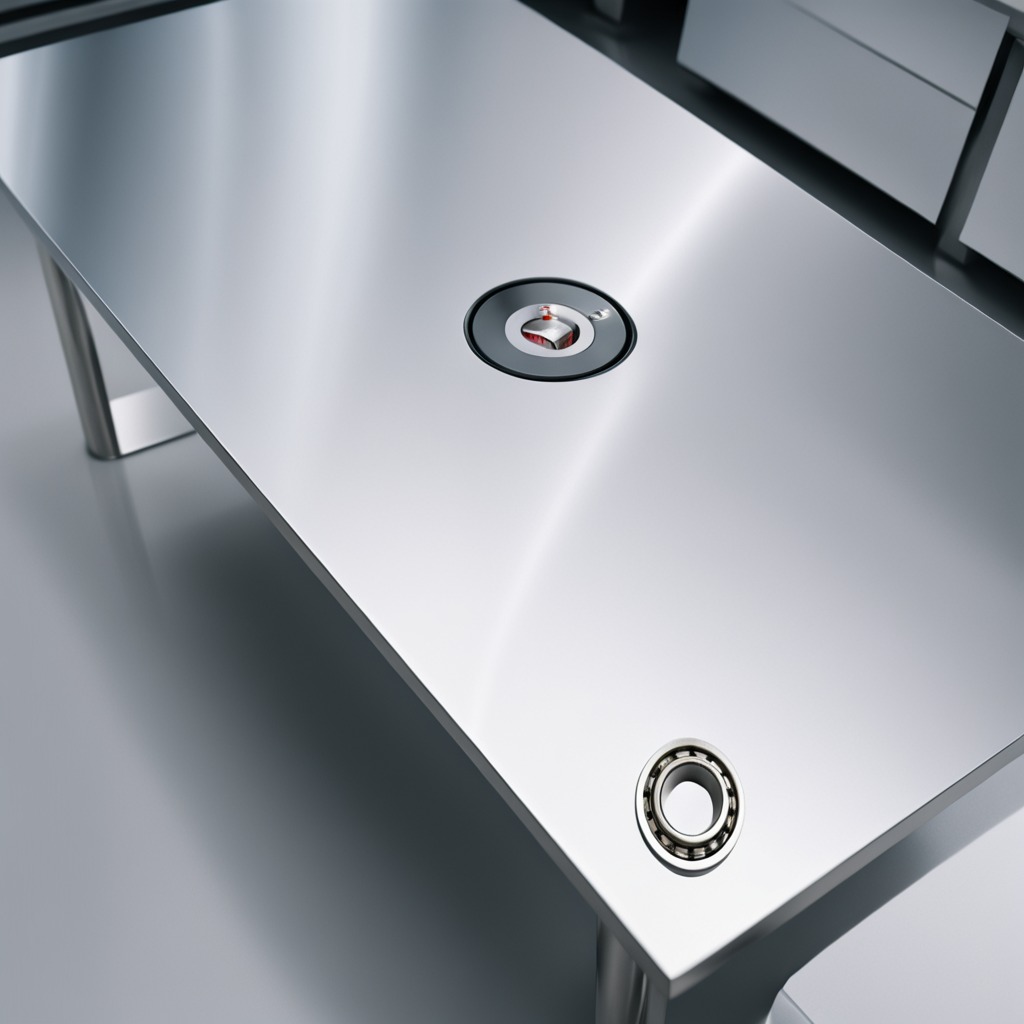
A metal ball bearing is lying on the stainless steel table in a high-end prototyping lab.